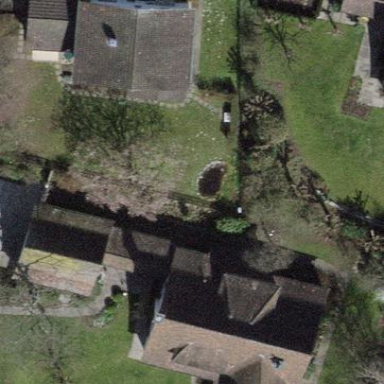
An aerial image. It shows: Building with tiled roof.